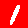
Digit: 1